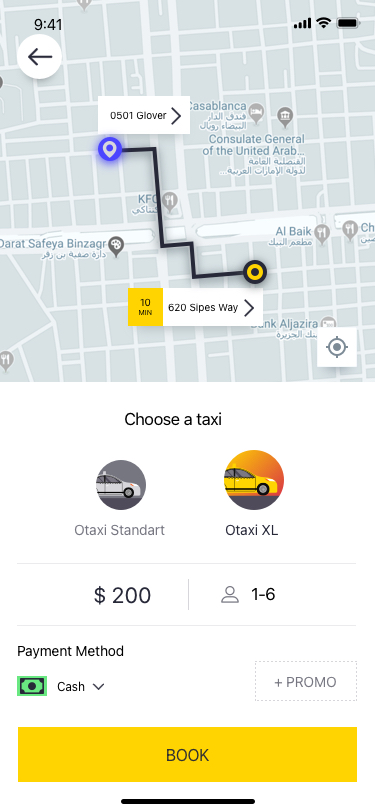
Text in this UI design:
+ PROMO
Payment Method
Cash
$ 200
1-6
Otaxi Standart
Otaxi XL
Choose a taxi
620 Sipes Way
10
MIN
0501 Glover